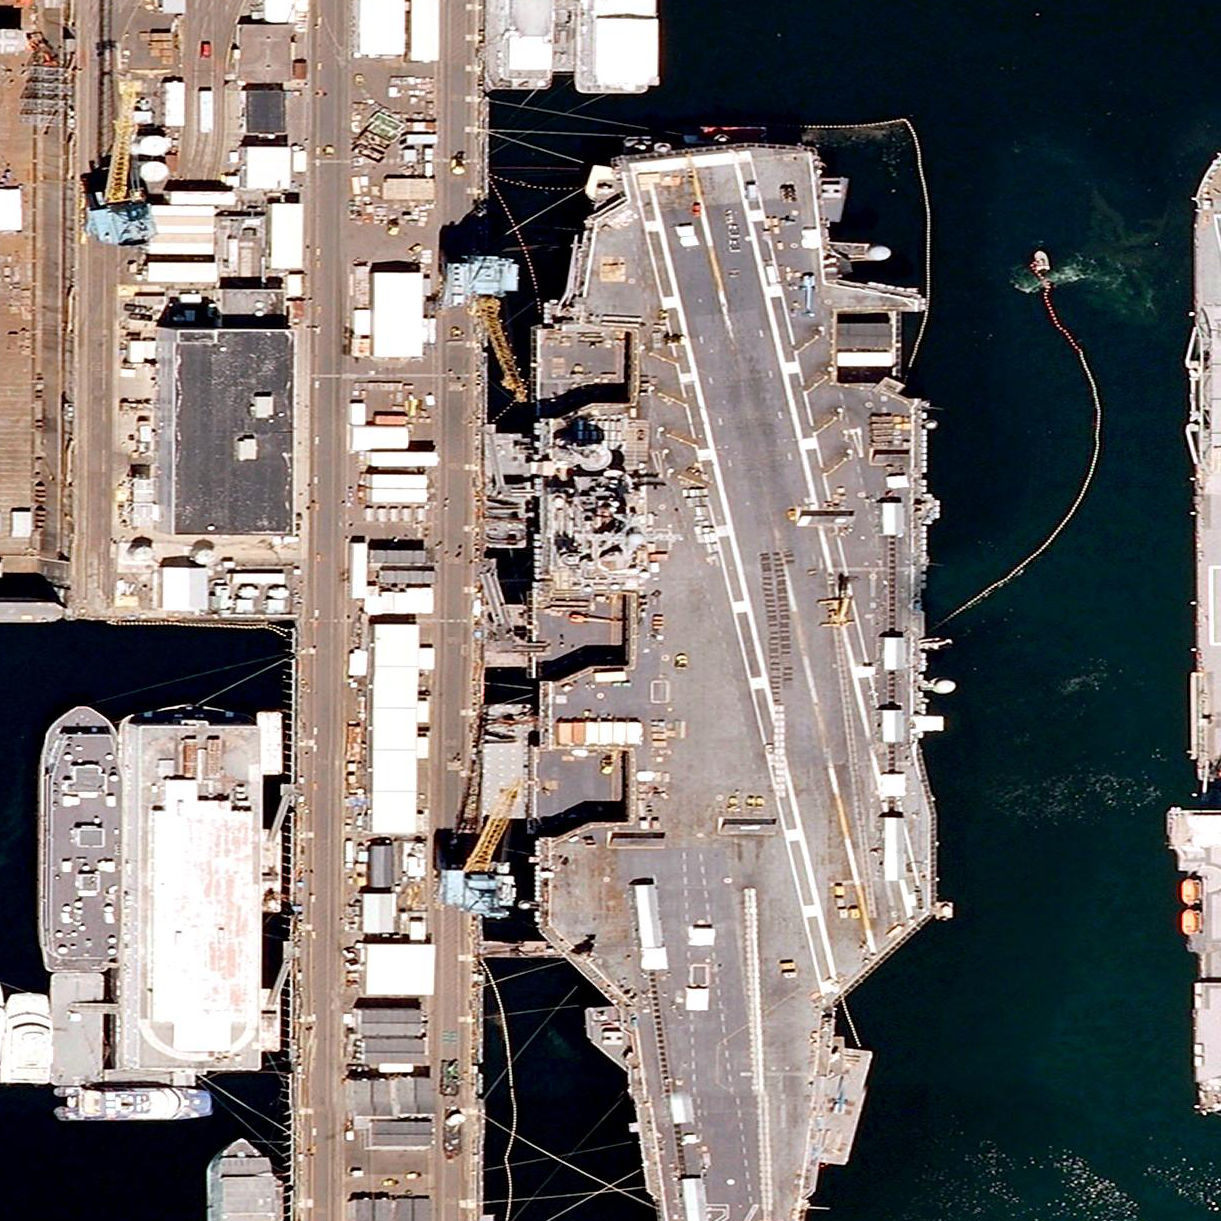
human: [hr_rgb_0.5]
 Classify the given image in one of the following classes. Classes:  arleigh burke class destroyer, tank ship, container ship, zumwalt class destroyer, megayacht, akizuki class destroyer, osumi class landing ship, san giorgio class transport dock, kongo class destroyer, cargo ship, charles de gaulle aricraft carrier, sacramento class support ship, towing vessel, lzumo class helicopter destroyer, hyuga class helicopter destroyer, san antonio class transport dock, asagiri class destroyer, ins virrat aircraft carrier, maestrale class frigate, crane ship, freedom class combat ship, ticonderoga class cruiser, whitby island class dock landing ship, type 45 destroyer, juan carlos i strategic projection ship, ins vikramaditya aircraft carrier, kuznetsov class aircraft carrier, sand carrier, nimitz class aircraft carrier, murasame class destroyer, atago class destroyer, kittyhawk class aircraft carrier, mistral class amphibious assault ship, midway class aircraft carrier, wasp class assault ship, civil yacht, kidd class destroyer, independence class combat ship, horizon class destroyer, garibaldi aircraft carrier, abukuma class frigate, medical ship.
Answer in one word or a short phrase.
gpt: Nimitz class aircraft carrier